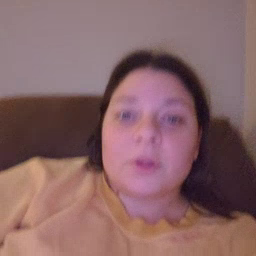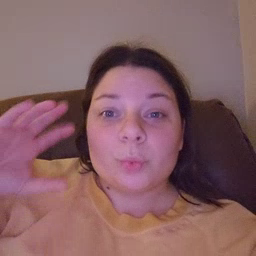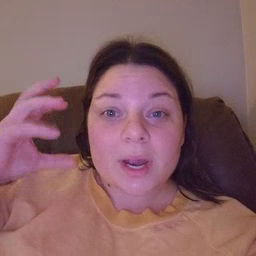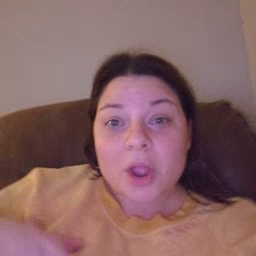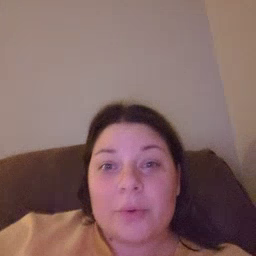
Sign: radio